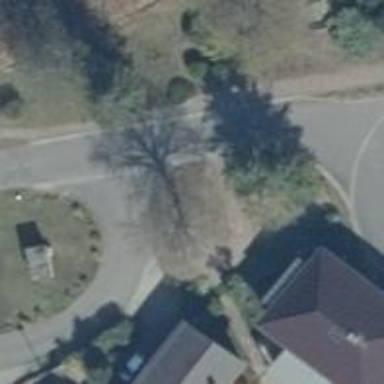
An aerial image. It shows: Deciduous tree with broadleaved leaves.